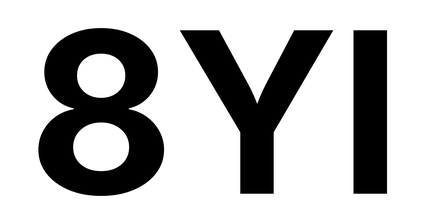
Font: Inter_Bold